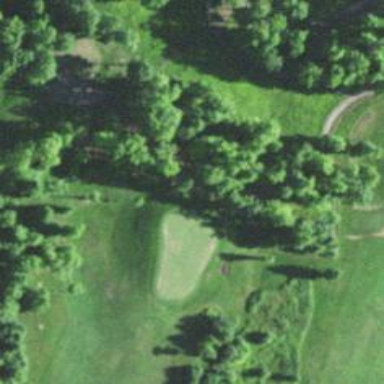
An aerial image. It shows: View of golf hole.